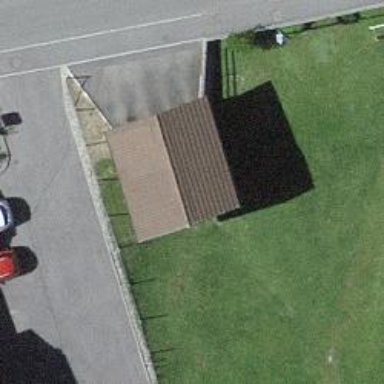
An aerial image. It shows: Garage.